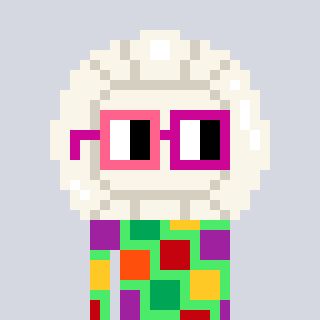
a pixel art character with square pink and red glasses, a volleyball-shaped head and a teal-colored body on a cool background